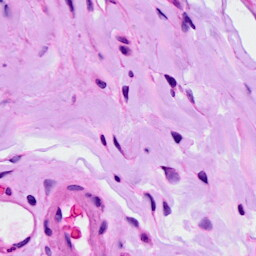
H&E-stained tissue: Ovarian